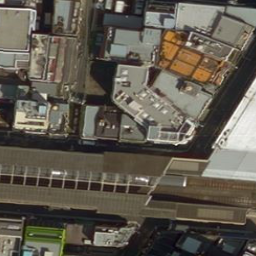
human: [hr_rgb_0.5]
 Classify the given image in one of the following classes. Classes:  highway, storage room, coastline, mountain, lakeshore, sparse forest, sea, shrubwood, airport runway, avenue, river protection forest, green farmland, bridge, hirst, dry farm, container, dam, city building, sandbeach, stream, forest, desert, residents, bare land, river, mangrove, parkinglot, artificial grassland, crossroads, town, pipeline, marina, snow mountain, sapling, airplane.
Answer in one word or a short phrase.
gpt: city building